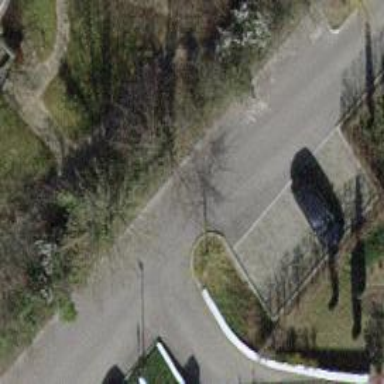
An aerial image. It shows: Chicane for traffic calming.